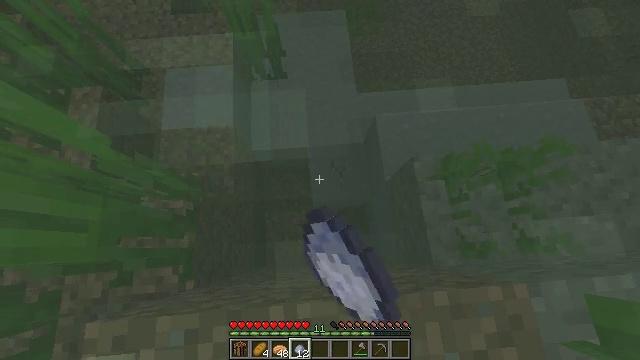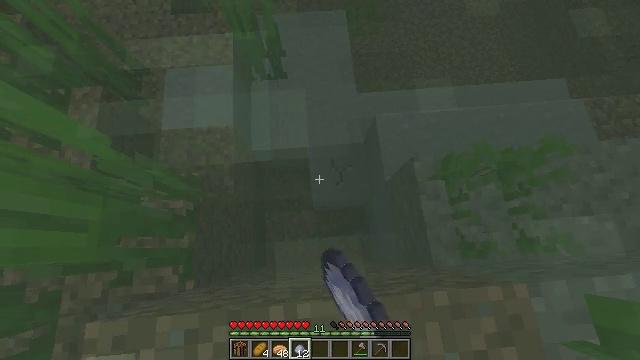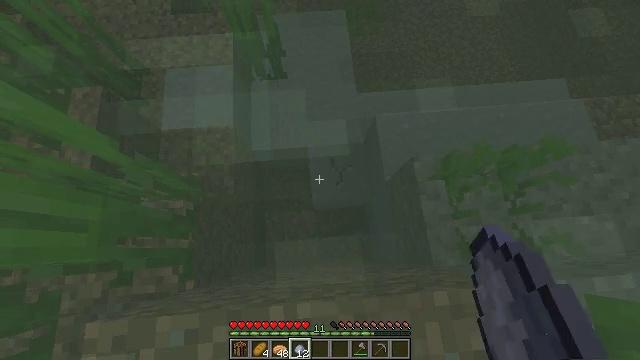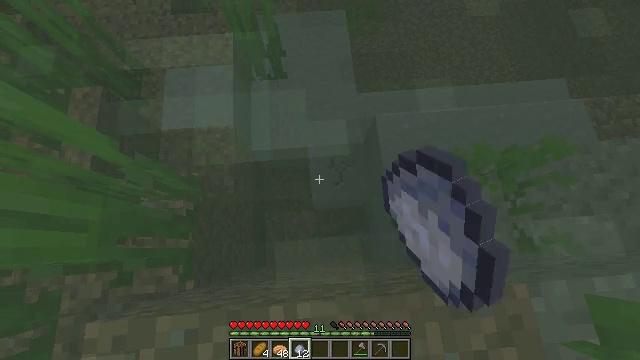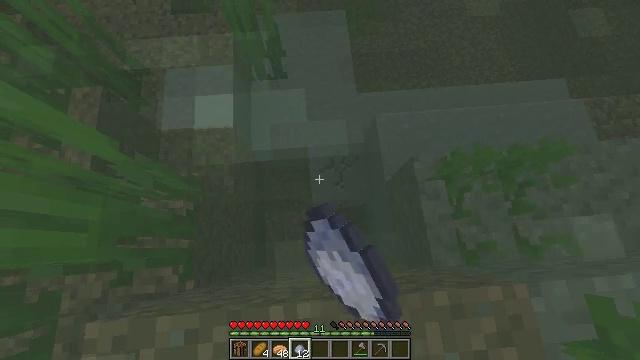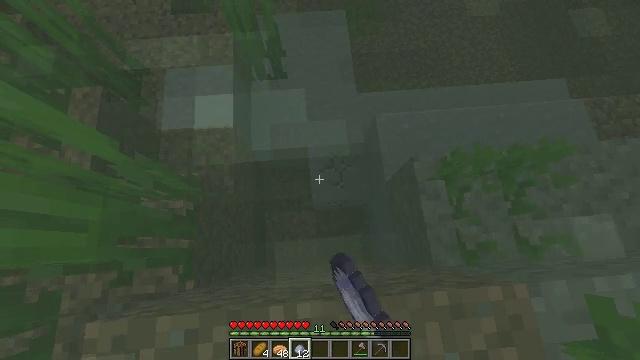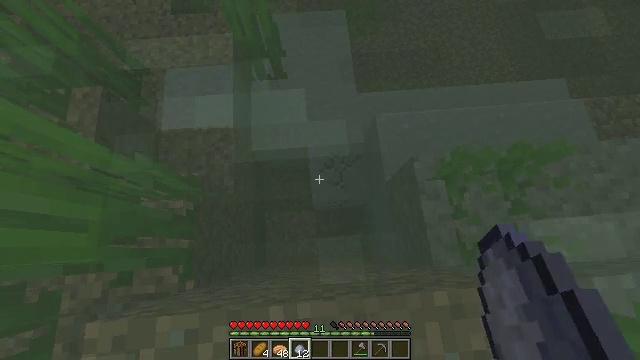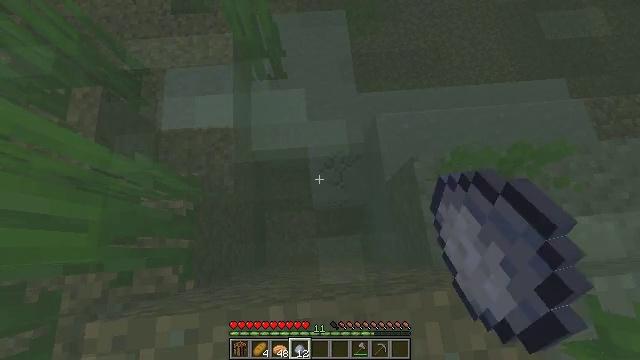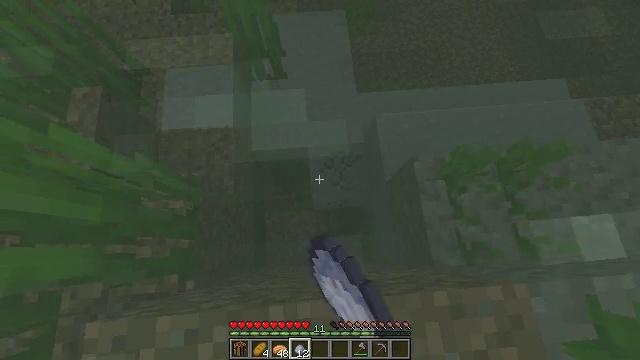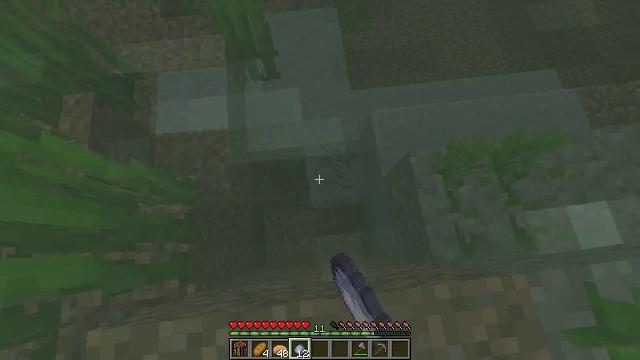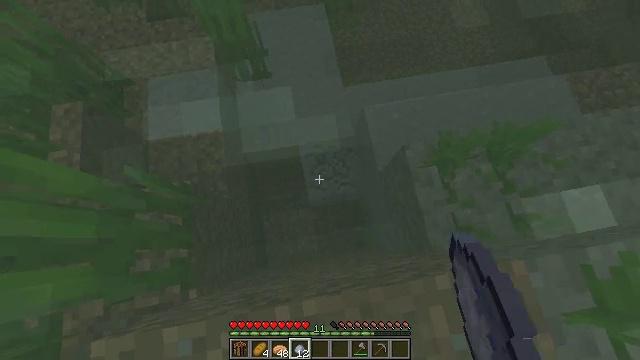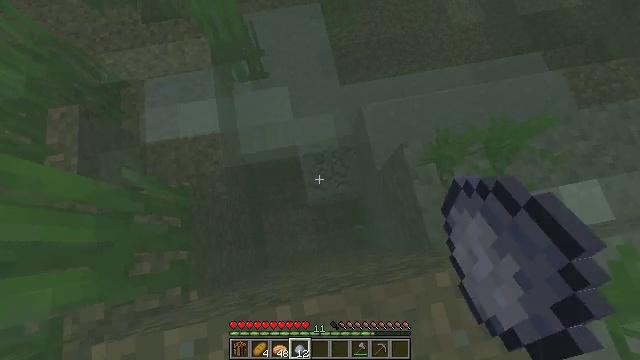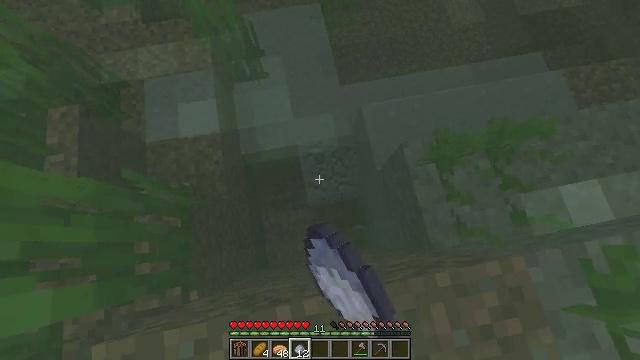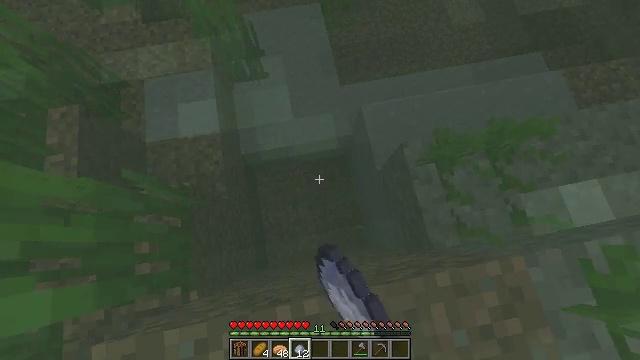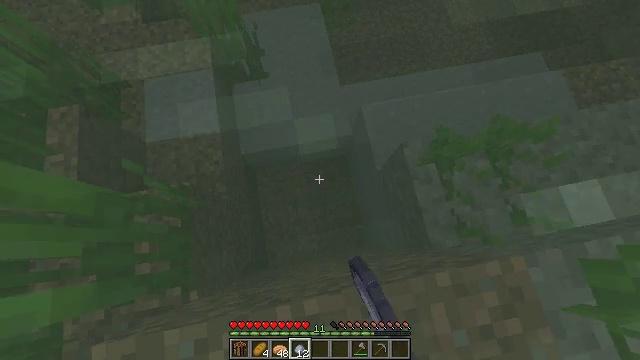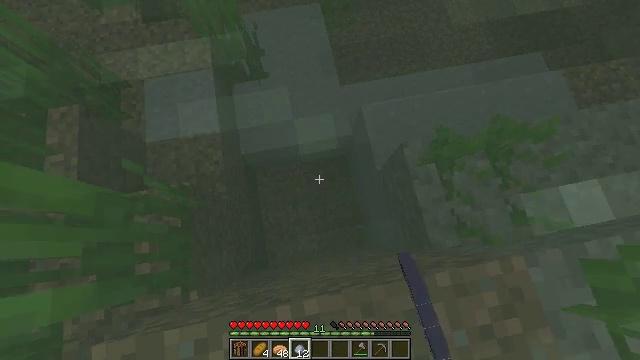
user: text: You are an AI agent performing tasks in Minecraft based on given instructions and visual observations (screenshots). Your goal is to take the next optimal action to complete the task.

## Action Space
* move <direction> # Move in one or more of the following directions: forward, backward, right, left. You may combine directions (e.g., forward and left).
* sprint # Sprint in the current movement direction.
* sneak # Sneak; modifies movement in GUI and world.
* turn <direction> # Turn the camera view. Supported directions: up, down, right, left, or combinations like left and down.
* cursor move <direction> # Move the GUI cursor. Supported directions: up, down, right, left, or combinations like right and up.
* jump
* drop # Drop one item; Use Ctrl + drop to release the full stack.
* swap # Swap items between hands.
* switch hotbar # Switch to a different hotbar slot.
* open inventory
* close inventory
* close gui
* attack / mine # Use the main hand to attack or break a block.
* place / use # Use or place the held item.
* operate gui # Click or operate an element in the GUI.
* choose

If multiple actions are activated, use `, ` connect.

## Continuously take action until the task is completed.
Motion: motion action
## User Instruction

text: Dig up clay found underwater.
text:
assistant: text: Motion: sneak, attack / mine
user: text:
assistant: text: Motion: sneak, attack / mine
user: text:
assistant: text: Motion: sneak, attack / mine
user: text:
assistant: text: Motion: sneak, attack / mine
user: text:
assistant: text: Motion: sneak, attack / mine
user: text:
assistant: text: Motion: sneak, attack / mine
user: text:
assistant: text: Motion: sneak, attack / mine
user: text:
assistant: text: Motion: sneak, attack / mine
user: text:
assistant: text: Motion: sneak, turn right, attack / mine
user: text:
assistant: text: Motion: sneak, turn right, attack / mine
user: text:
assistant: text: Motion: sneak, turn right, attack / mine
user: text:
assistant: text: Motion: sneak, attack / mine
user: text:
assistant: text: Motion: sneak, attack / mine
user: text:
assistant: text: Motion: sneak, attack / mine
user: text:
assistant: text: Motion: sneak, attack / mine
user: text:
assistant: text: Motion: sneak, attack / mine
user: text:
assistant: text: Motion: sneak, attack / mine
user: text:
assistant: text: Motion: sneak, attack / mine
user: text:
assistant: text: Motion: sneak, attack / mine
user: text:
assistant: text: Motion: sneak, turn down
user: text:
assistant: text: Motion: sneak, turn right and down
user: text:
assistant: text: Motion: sneak, turn right
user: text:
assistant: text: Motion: sneak
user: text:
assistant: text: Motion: sneak
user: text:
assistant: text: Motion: sneak
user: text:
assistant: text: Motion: sneak
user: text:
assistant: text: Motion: sneak
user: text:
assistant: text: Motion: sneak
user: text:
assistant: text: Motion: sneak
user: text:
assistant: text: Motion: sneak